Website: walmart
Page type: customer-info-address
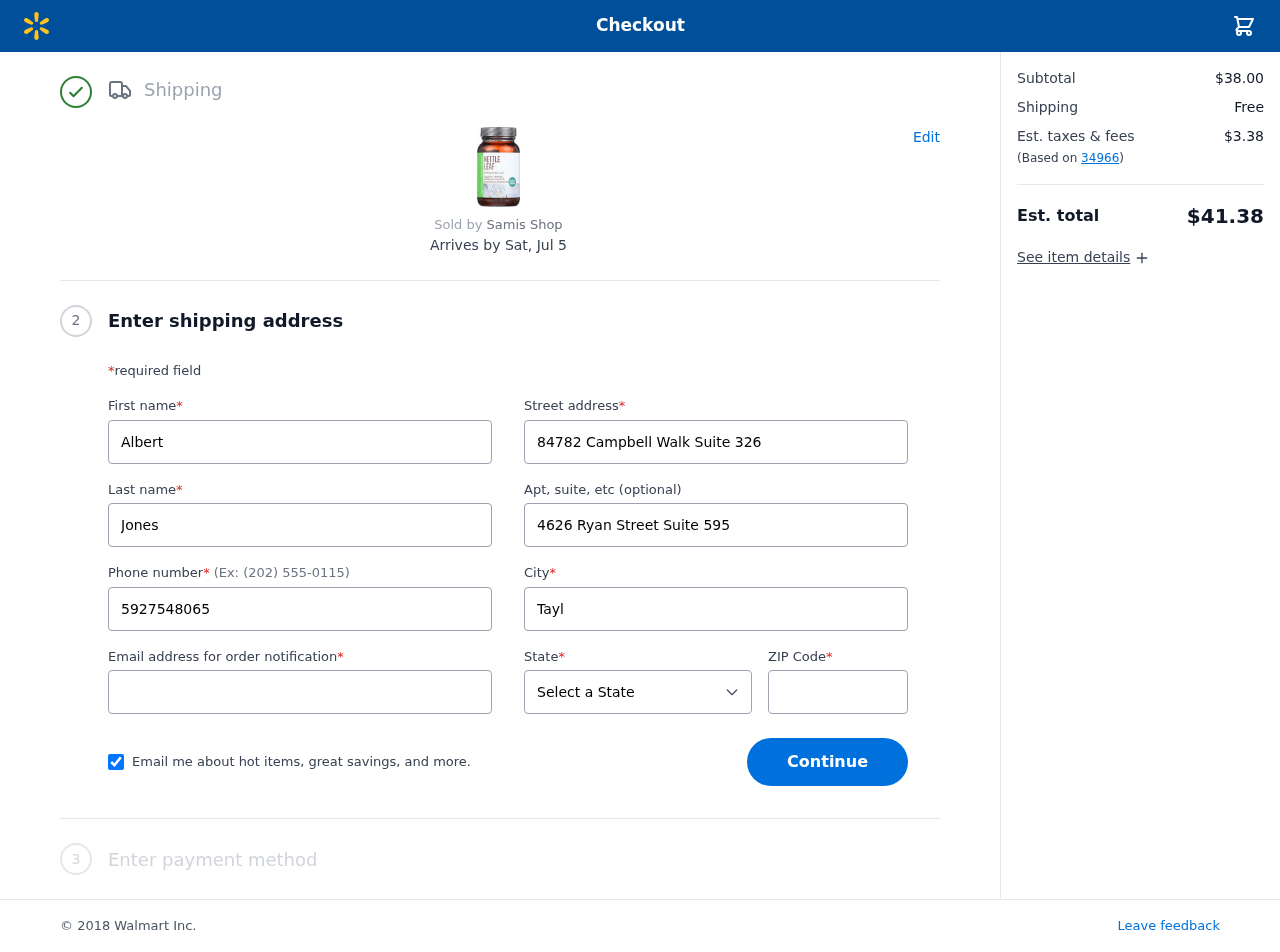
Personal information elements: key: PII_CITY
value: Taylorburgh
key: PII_EMAIL
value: ajones@gmail.com
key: PII_FIRSTNAME
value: Albert
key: PII_LASTNAME
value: Jones
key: PII_PHONE
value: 5927548065
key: PII_POSTCODE
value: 34966
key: PII_STATE
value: Massachusetts
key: PII_STREET
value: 84782 Campbell Walk Suite 326
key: PII_STREET2
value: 4626 Ryan Street Suite 595
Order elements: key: ORDER_DELIVERY_DATE
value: Sat, Jul 5
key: ORDER_SUBTOTAL
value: $38.00
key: ORDER_SHIPPING_COST
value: Free
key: ORDER_TAX
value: $3.38
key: ORDER_TOTAL
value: $41.38